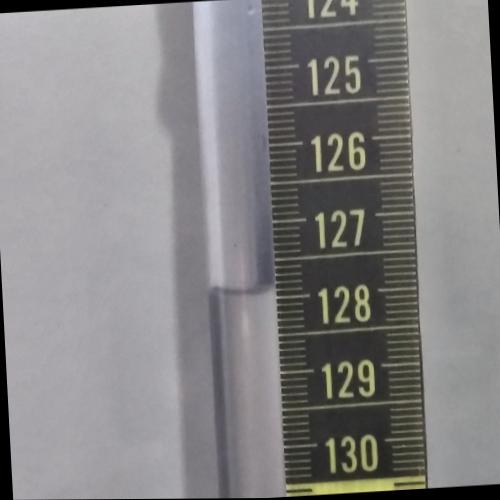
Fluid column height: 127.9 cm